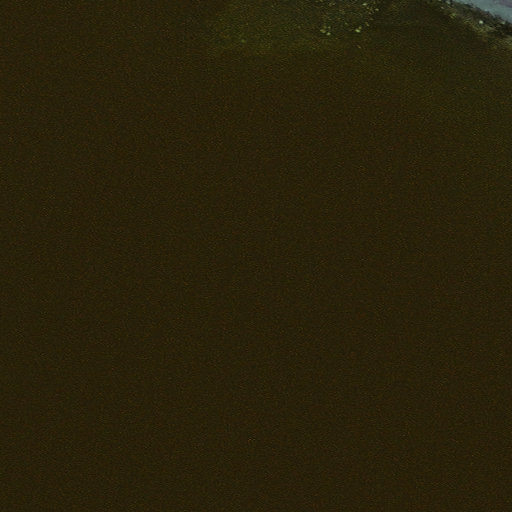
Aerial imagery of island in Alaska named Road Island containing only unknown